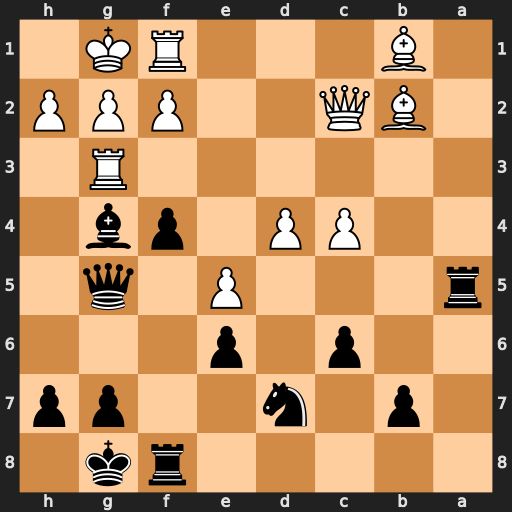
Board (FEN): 5rk1/1p1n2pp/2p1p3/r3P1q1/2PP1pb1/6R1/1BQ2PPP/1B3RK1
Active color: b
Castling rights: -
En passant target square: -
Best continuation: fxg3 Qxh7+ Kf7 h4 Qh6